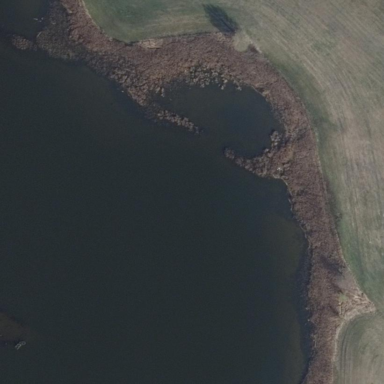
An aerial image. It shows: Beautiful wet meadow natural wetland.